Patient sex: M
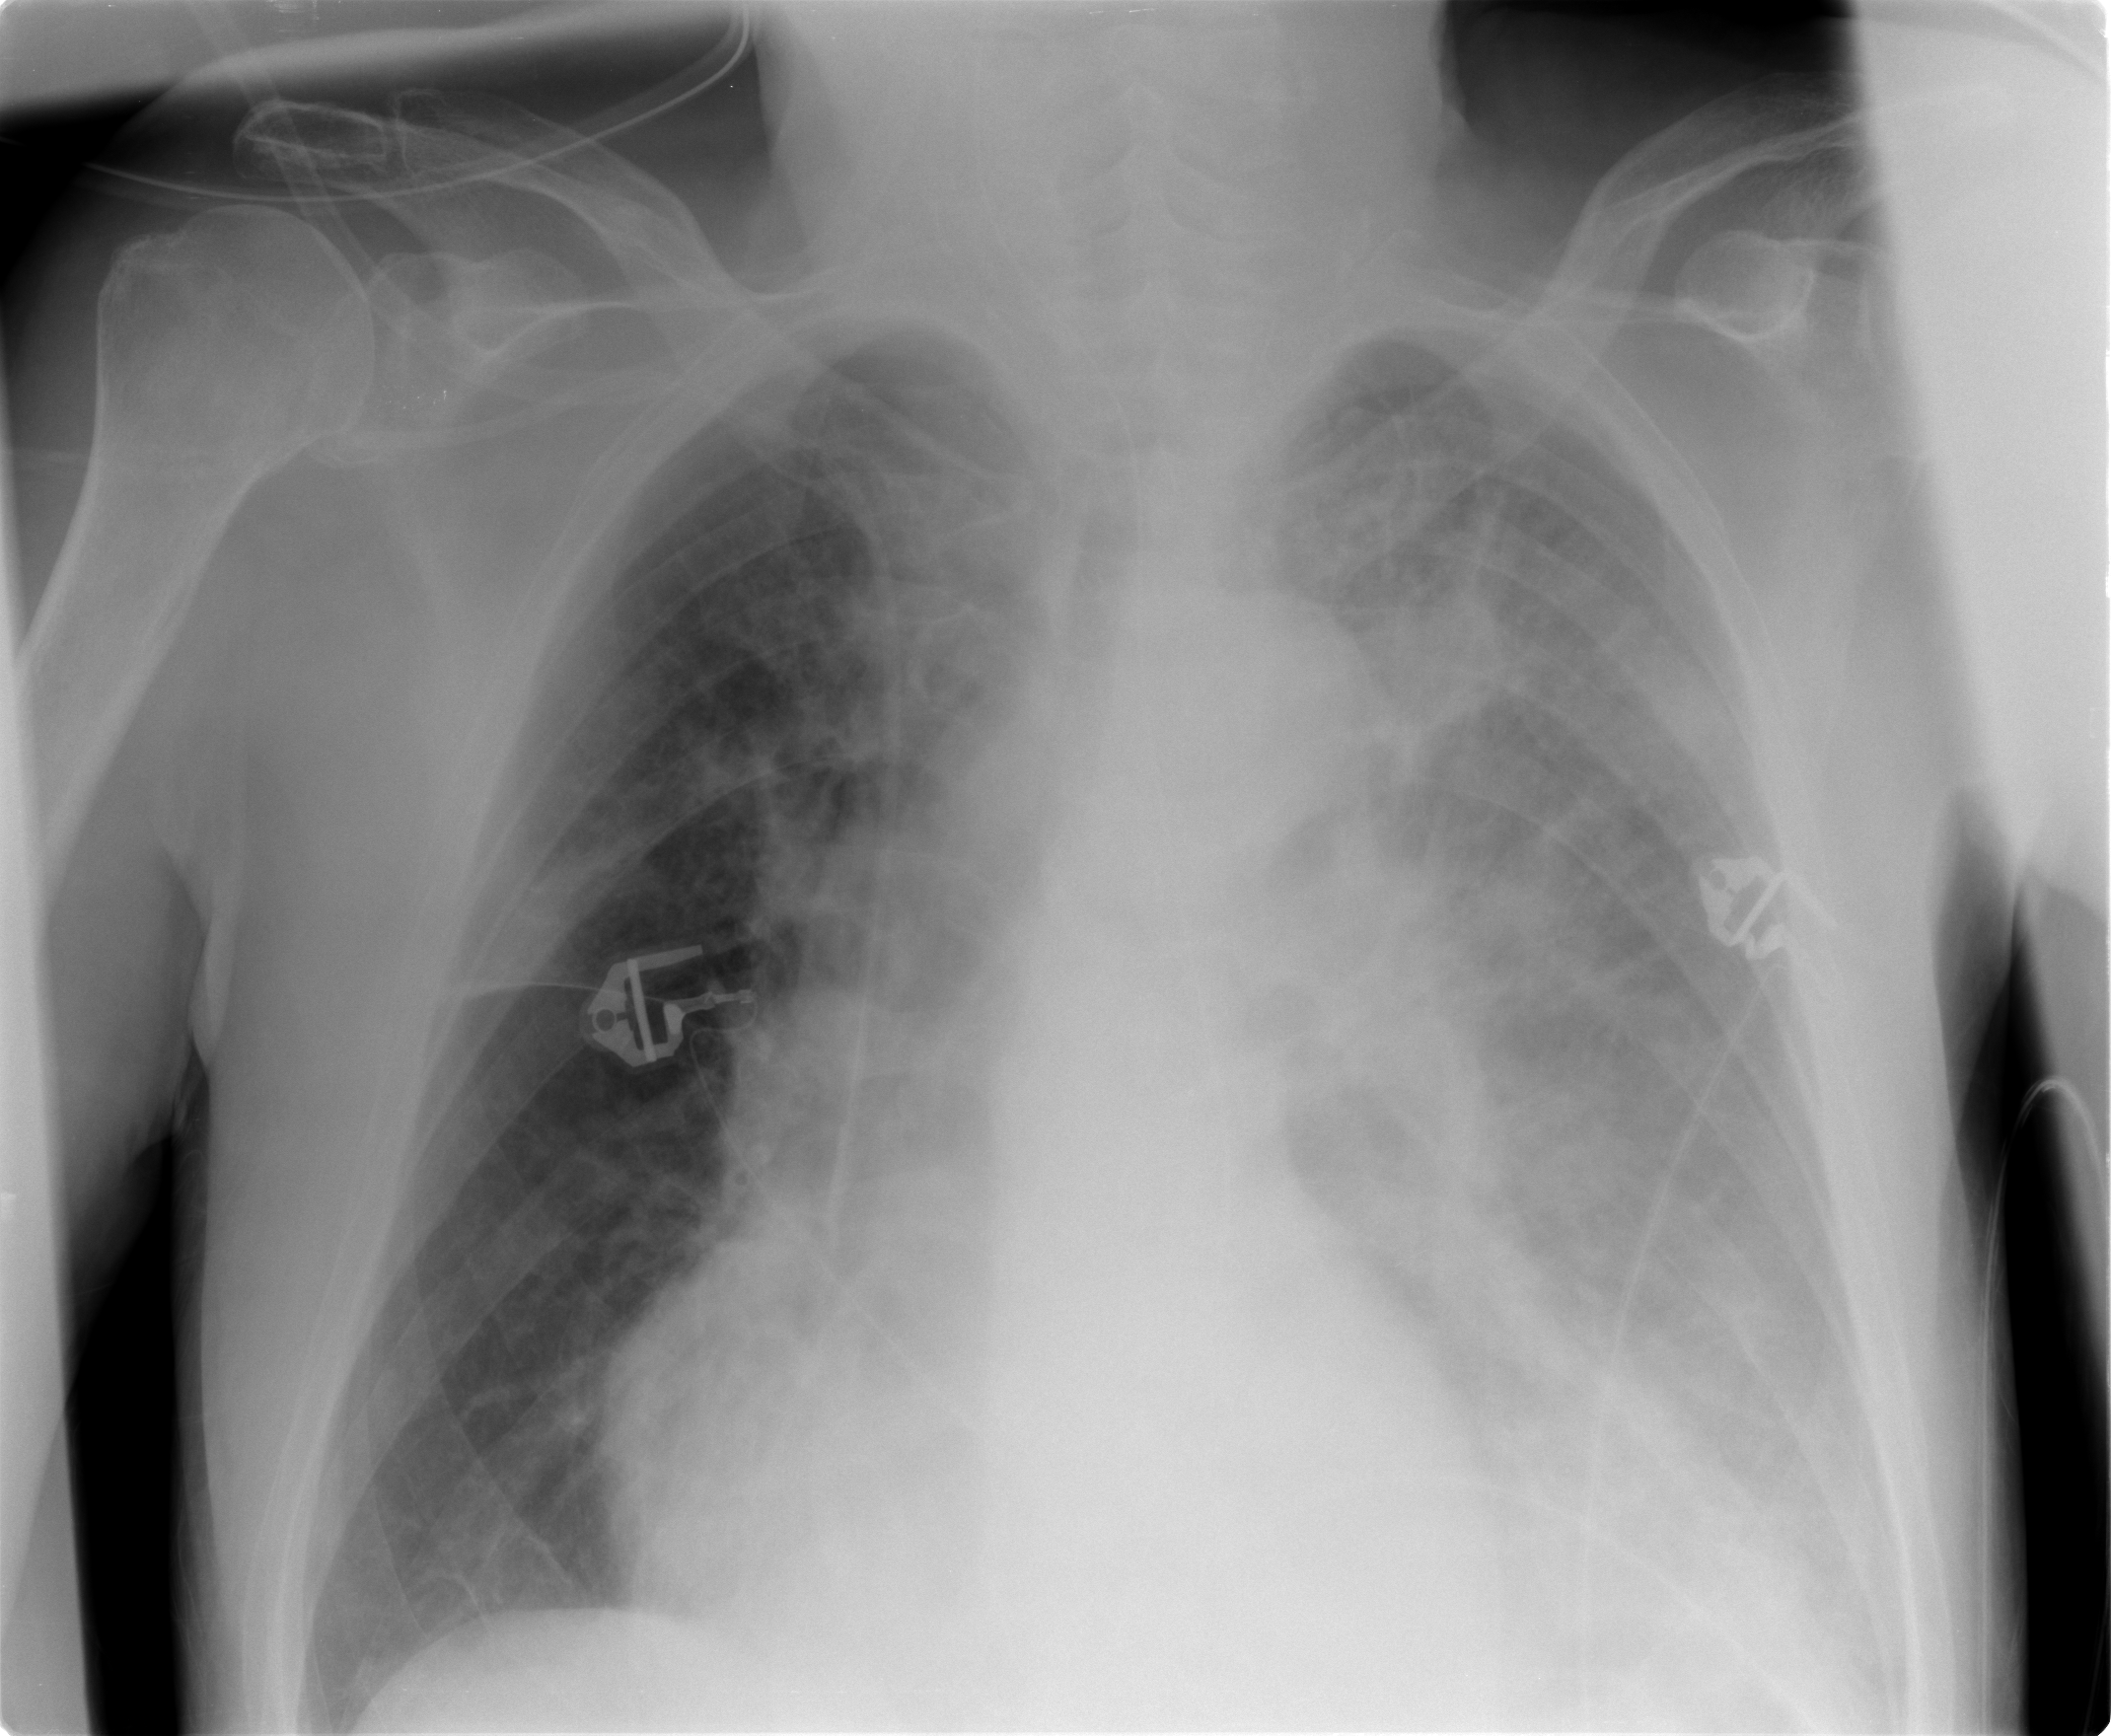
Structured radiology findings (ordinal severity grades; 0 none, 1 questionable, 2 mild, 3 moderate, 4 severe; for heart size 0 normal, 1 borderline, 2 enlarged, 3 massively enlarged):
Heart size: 2
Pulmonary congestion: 2
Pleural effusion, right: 0
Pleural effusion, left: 3
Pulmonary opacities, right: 0
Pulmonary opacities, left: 0
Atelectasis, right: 0
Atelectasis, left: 2